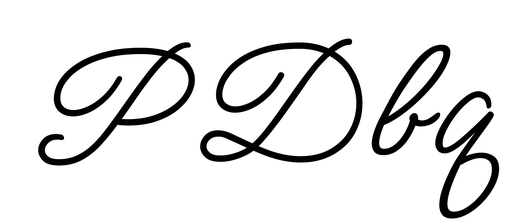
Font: MeowScript-Regular